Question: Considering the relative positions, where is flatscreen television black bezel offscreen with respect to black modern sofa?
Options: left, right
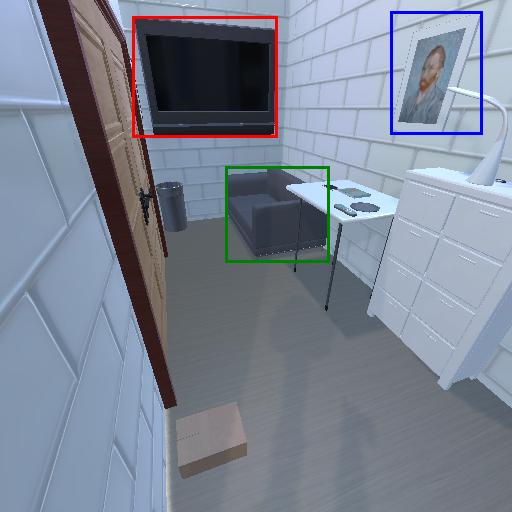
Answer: left